Question: I am having trouble trying to access a nested child node in my firebase real-time database.
The error I am encountering is
> com.google.firebase.database.DatabaseException: Can't convert object of type java.lang.String to type sg.edu.singaporetech.teamproject.users
This is how my database structure looks like:

I have seen solutions from here: <URL>
This is my code in trying to call the data from firebase:
'''
DatabaseReference databaseUsers;
databaseUsers = FirebaseDatabase.getInstance().getReference("users");
databaseUsers.addValueEventListener(new ValueEventListener() {
@Override
public void onDataChange(@NonNull DataSnapshot dataSnapshot) {
//method is called whenever data at location is updated
showData(dataSnapshot);
}
@Override
public void onCancelled(@NonNull DatabaseError databaseError) {
}
});
return view;
}
private void showData(DataSnapshot dataSnapshot) {
FirebaseUser currentUser = FirebaseAuth.getInstance().getCurrentUser();
String userID = currentUser.getUid();
for (DataSnapshot uniqueIDSnapshot : dataSnapshot.getChildren()) {
//Loop 1 to go through all child nodes of users
for(DataSnapshot vouchersSnapshot : uniqueIDSnapshot.child(userID).getChildren()){
//loop 2 to go through all the child nodes of vouchers node
users user = vouchersSnapshot.getValue(users.class);
}
}
}
'''
This is from my 'users' class
'''
package sg.edu.singaporetech.teamproject;
public class users {
String id;
String email;
String level;
String steps;
String vouchers;
public users() {
}
public users(String id, String email, String level) {
this.id = id;
this.email = email;
this.level = level;
this.steps = steps;
this.vouchers = vouchers;
}
public String getId() {
return id;
}
public String getEmail() {
return email;
}
public String getLevel() {
return level;
}
public String getSteps() { return steps;}
public String getVouchers() { return vouchers;}
public void setId(String id) {
this.id = id;
}
public void setEmail(String email) {
this.email = email;
}
public void setLevel(String level) {
this.level = level;
}
public void setSteps(String steps) {
this.steps = steps;
}
public void setVouchers(String vouchers) {
this.vouchers = vouchers;
}
}
'''
So how do I not get the error and obtain specifically the "true" or "false" value as seen in the database structure of the current month, which is march19?
Really appreciate your help.
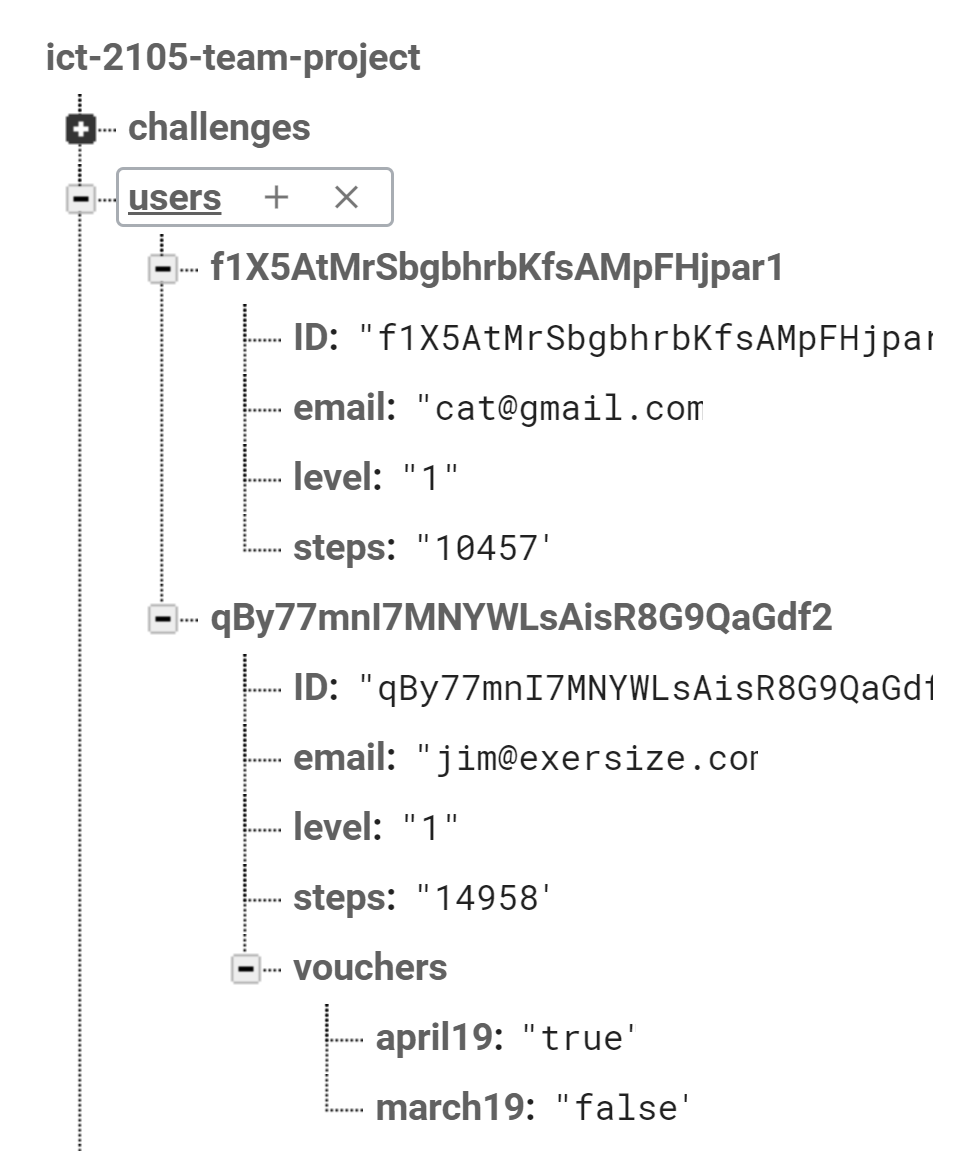
Answer: To retrieve 'true' and 'false', try the following:
'''
DatabaseReference ref = FirebaseDatabase.getInstance().getReference().child("users").child(userID).child("vouchers");
mDatabaseUsers.addValueEventListener(new ValueEventListener() {
@Override
public void onDataChange(DataSnapshot dataSnapshot) {
String values = dataSnapshot.child("april19").getValue(String.class);
String boolValues = dataSnapshot.child("march19").getValue(String.class);
}
@Override
public void onCancelled(DatabaseError databaseError) {
}
});
'''
Here you dataSnapshot is at child 'vouchers', then you easily access 'april19' and 'march19' values without iterating.